Question: I've been ported over some of my code to use NLog, which is great so far. However, I ran into a compiler error on the following code:
'''
[UsedImplicitly(ImplicitUseTargetFlags.Members)]
private class SomeClass
'''
The error is:
> Error 96 The type 'JetBrains.Annotations.UsedImplicitlyAttribute'
exists in both
'c:\Code\packages\Twia.ReSharper.1.1.0\lib\net40\JetBrains.Annotations.dll'
and 'c:\Code\packages\NLog.3.0.0.0\lib\net45\NLog.dll'
Sure enough, NLog.dll contains a JetBrains.Annotations.UsedImplicitlyAttribute class:

I, of course, don't have control over the source code for either one of these. Why in the world does NLog have its own of this class? Did they ILMerge the JetBrains code into the assembly or something? Is the implementation the same? Am I safe to now the reference to 'JetBrains.Annotations.dll' and have everything work the same? Is there a work around to reference both assemblies without the compiler errors? Thanks!
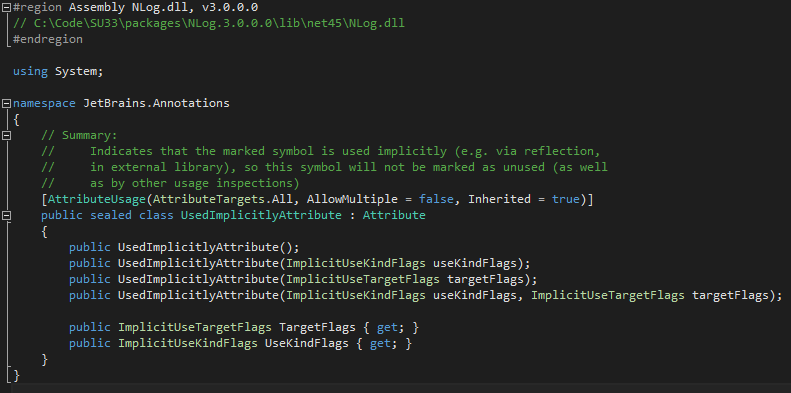
Answer: Looks like this is/was a <URL>.
The good news it was <URL>, just eight hours ago. The bad news is that now I'll have to wait for the next version of NLog, since I don't want to build from source.
I found a temporary fix while I wait until the next release. In Visual Studio, find the reference in the project:

Right click, select . Then, change the value from to something else, such as :

This will make the conflict go away. However, then when you want to reference from that assembly, you have to fully qualify it by:
1. Adding extern alias NLog; to the very top of your .cs file (before any using keywords) and...
2. Prefixing the namespace with NLog::, for example:
'public class Logger : NLog::NLog.LogReceiverService.ILogReceiverServer'
Still wondering what the NLog guys were thinking putting a third party namespace into their assembly and making it public.